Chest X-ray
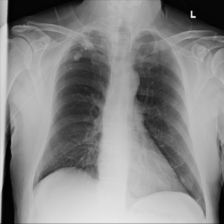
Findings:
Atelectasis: negative
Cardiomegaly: negative
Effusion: negative
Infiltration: negative
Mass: negative
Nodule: positive
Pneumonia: negative
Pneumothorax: negative
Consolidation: negative
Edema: negative
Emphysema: negative
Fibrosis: negative
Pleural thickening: negative
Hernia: negative